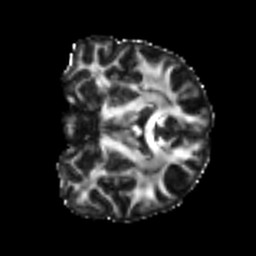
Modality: FA
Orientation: coronal
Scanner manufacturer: siemens
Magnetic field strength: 3 T
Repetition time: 4 s
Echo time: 0.0594 s